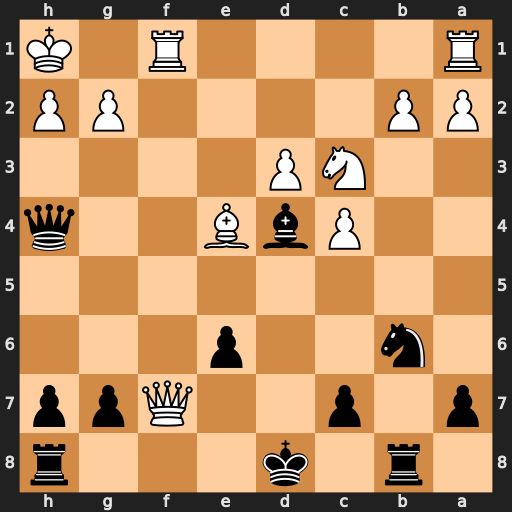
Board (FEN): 1r1k3r/p1p2Qpp/1n2p3/8/2PbB2q/2NP4/PP4PP/R4R1K
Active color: b
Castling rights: -
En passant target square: -
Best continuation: Be5 g3 Bxg3 Rf2 Bxf2 Qxg7 Re8